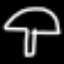
Label: mushroom